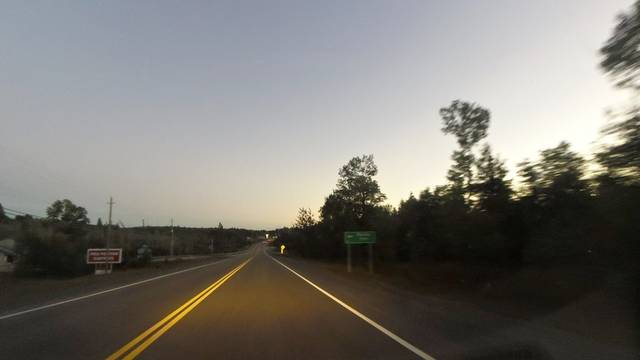
Region: Canada
Coordinates: 44.893, -78.731